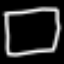
Label: square